Question: I'm trying to add an arrow icon (from font-awsome) in a list group. The problem is it shows up on the left side of the badge instead of the right. How can I fix it?

'''
<ul class="list-group">
<li class="list-group-item">Friends
<span class="badge">0</span>
<span class="icon-angle-right pull-right"></span>
</li>
<li class="list-group-item">Items
<span class="badge">0</span>
</li>
</ul>
'''
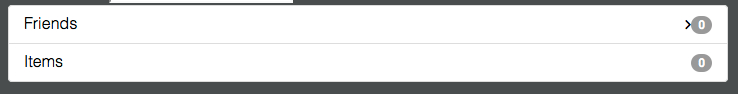
Answer: By default the '.badge' is floated right, so you need to change the order of the elements:
'''
<li class="list-group-item">Friends
<span class="icon-angle-right pull-right"></span>
<span class="badge">0</span>
</li>
'''
<URL>